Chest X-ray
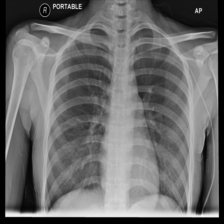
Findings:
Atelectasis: negative
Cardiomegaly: negative
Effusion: negative
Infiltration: negative
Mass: negative
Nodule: negative
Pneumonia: negative
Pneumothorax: negative
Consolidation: negative
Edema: negative
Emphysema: negative
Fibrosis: negative
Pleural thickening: negative
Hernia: negative